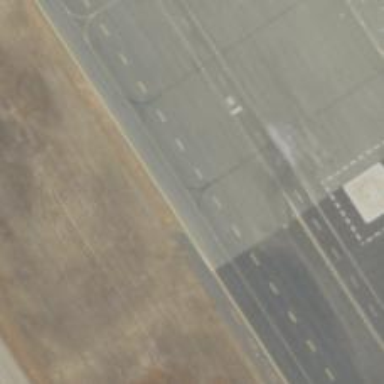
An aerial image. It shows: Image of taxiway at airport.